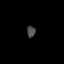
Tissue: skin
Cell type: Others
Senescence score: 0.6797
Nuclear area (px): 97
Mean DAPI intensity: 71.196